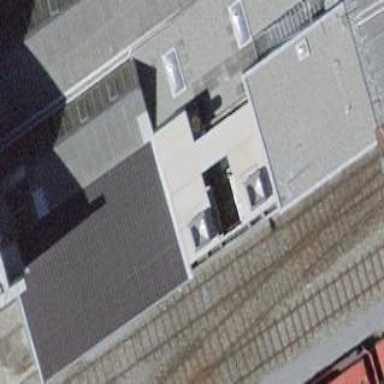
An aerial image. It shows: Part of building.